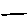
Label: line